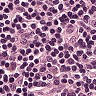
Metastatic tissue present: no